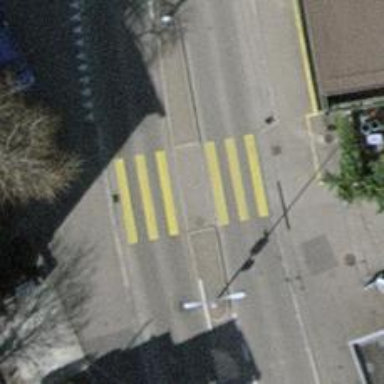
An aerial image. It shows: Uncontrolled zebra crossing with pedestrian island.